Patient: sex M, age 81
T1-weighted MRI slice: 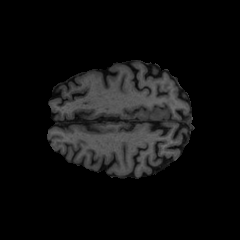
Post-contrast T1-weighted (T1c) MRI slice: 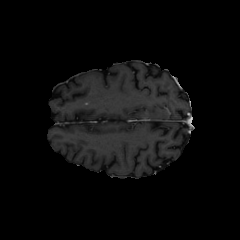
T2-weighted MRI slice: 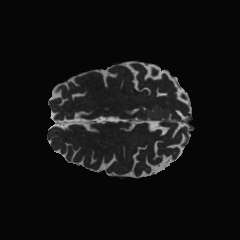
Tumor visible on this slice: yes
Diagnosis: Glioblastoma, IDH-wildtype
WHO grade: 4